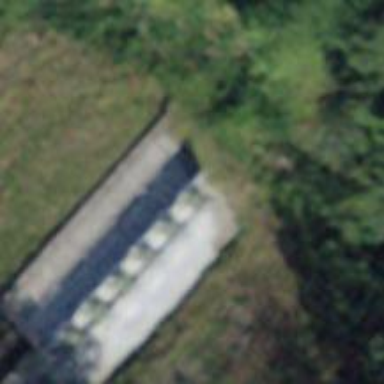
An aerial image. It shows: Retaining wall.